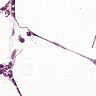
Metastatic tissue present: no